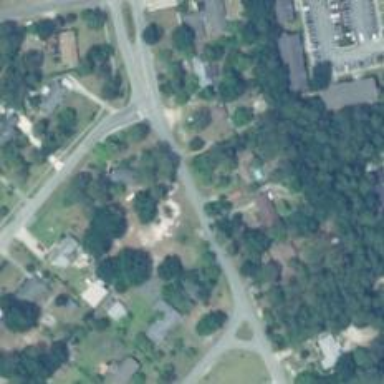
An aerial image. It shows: Residential road.